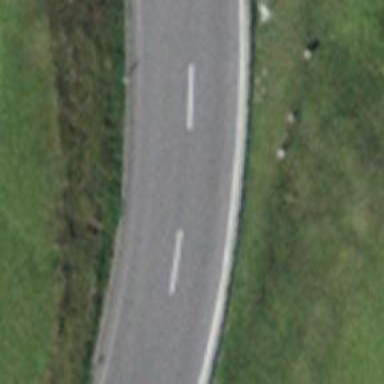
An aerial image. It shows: Asphalt road classified as primary highway.